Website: crate-barrel
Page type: payment
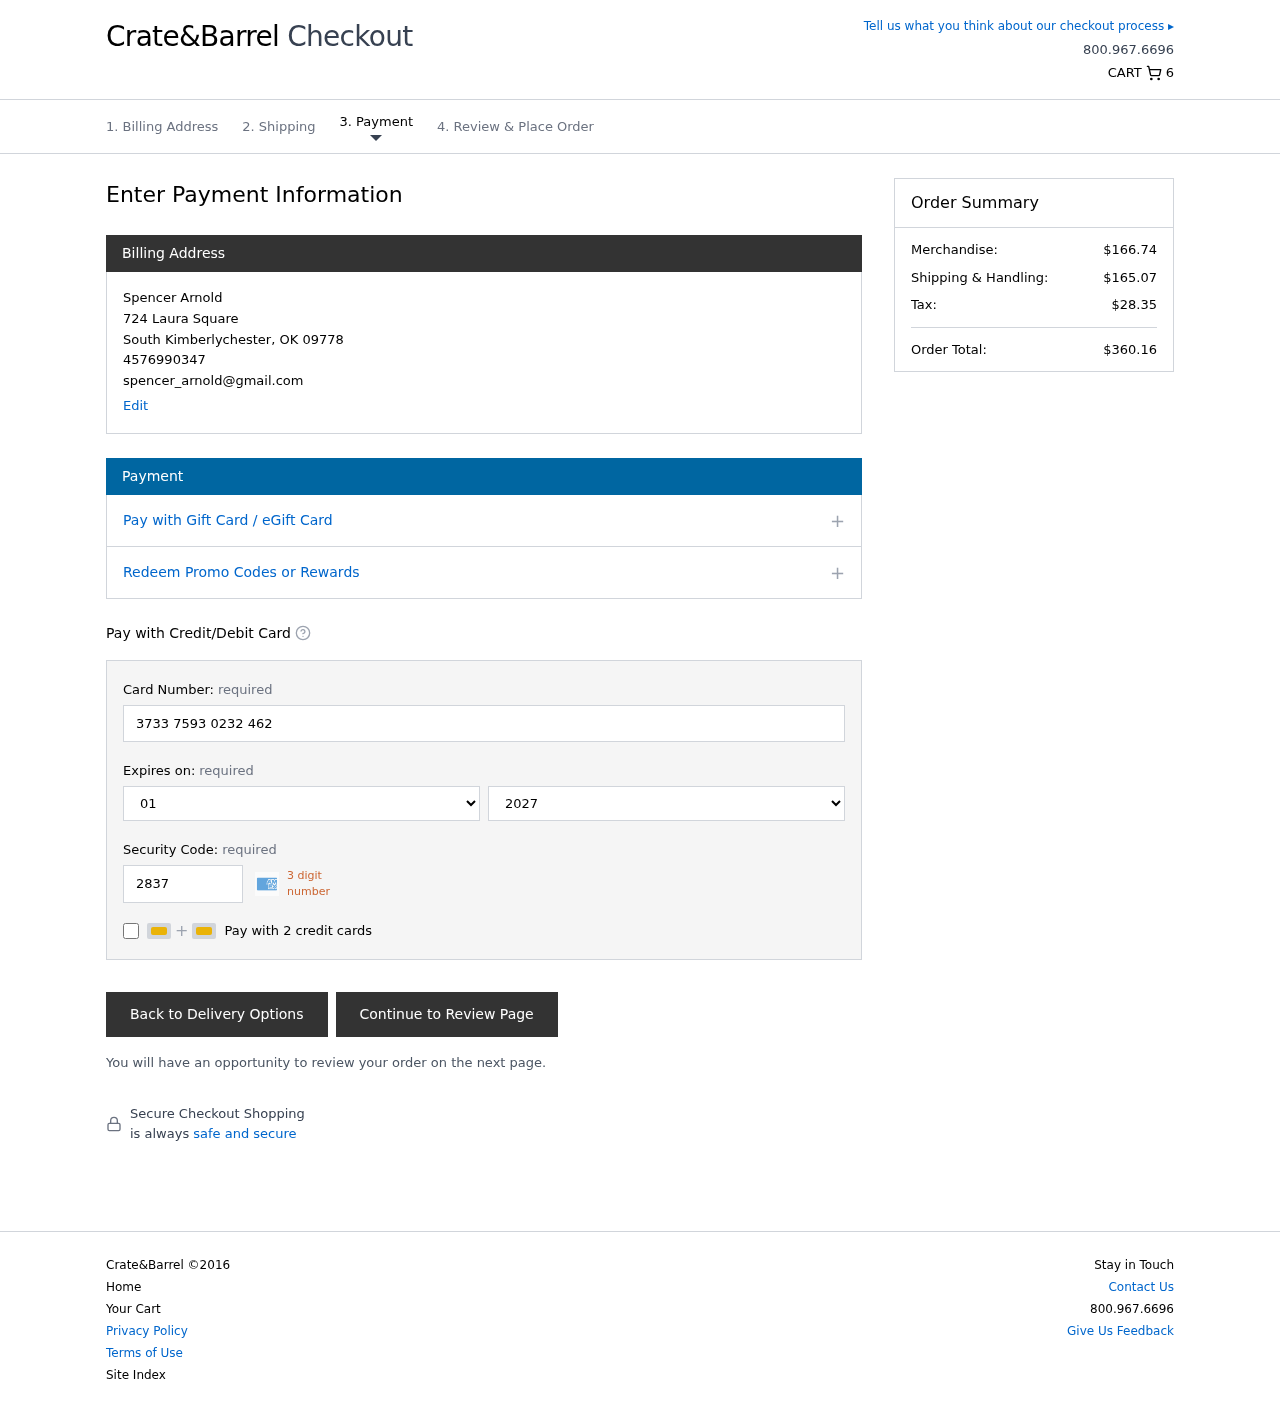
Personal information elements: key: PII_CARD_CVV
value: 2837
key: PII_CARD_EXPIRY_MONTH
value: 01
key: PII_CARD_EXPIRY_YEAR
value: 27
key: PII_CARD_NUMBER
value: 3733 7593 0232 462
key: PII_CITY
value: South Kimberlychester
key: PII_EMAIL
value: spencer_arnold@gmail.com
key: PII_FULLNAME
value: Spencer Arnold
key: PII_PHONE
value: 4576990347
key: PII_POSTCODE
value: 09778
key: PII_STATE_ABBR
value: OK
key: PII_STREET
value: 724 Laura Square
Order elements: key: ORDER_NUM_ITEMS
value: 6
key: ORDER_SUBTOTAL
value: $166.74
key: ORDER_SHIPPING_COST
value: $165.07
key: ORDER_TAX
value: $28.35
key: ORDER_TOTAL
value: $360.16